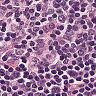
Metastatic tissue present: no